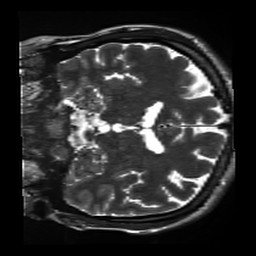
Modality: inplaneT2
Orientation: coronal
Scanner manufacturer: siemens
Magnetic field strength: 3 T
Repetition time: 11 s
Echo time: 0.059 s